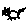
Label: cat